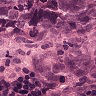
Metastatic tissue present: yes